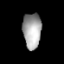
Tissue: lung
Cell type: Others
Senescence score: 0.2231
Nuclear area (px): 637
Mean DAPI intensity: 164.953